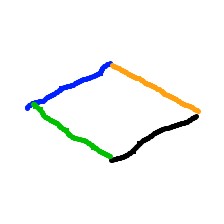
Shape: rhombus